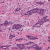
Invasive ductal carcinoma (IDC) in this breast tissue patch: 1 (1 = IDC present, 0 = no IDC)